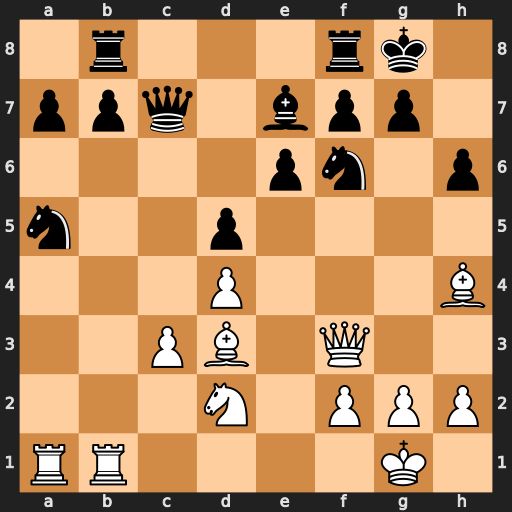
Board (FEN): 1r3rk1/ppq1bpp1/4pn1p/n2p4/3P3B/2PB1Q2/3N1PPP/RR4K1
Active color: w
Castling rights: -
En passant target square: -
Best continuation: Bg3 Bd6 Bxd6 Qxd6 Rxa5